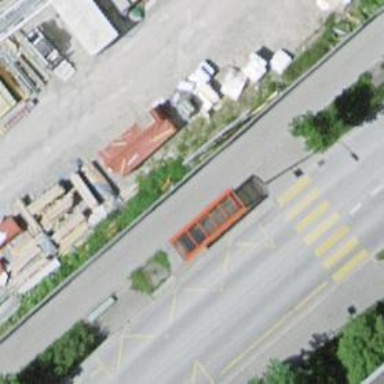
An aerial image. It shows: Bus stop with platform for public transport.